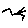
Label: zigzag